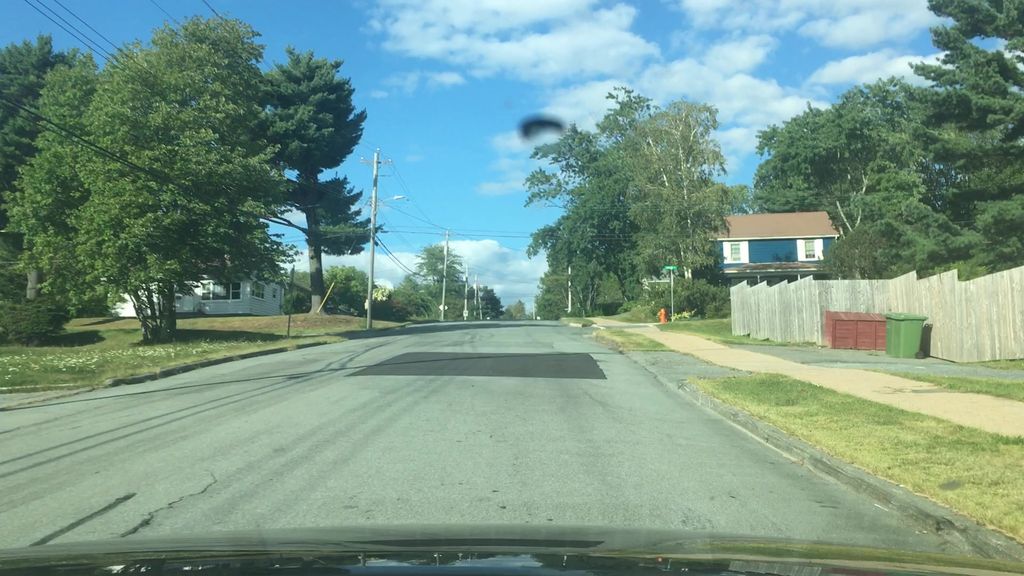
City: halifax